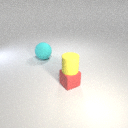
small red rubber cube below small yellow rubber cylinder